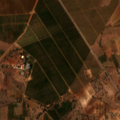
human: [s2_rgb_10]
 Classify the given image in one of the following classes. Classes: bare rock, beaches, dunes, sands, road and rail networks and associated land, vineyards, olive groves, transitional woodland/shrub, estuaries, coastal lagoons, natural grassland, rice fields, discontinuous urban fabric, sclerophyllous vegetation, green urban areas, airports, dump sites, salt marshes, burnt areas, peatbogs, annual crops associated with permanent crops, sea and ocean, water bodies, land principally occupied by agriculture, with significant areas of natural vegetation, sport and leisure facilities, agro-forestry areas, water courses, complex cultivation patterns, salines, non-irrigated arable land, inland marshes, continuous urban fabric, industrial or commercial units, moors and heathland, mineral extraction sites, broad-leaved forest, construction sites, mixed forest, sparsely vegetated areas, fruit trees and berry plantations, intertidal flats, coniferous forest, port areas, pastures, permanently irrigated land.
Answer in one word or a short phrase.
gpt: fruit trees and berry plantations, annual crops associated with permanent crops